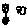
Label: flower